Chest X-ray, PA view. Patient: 37 years old, sex F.
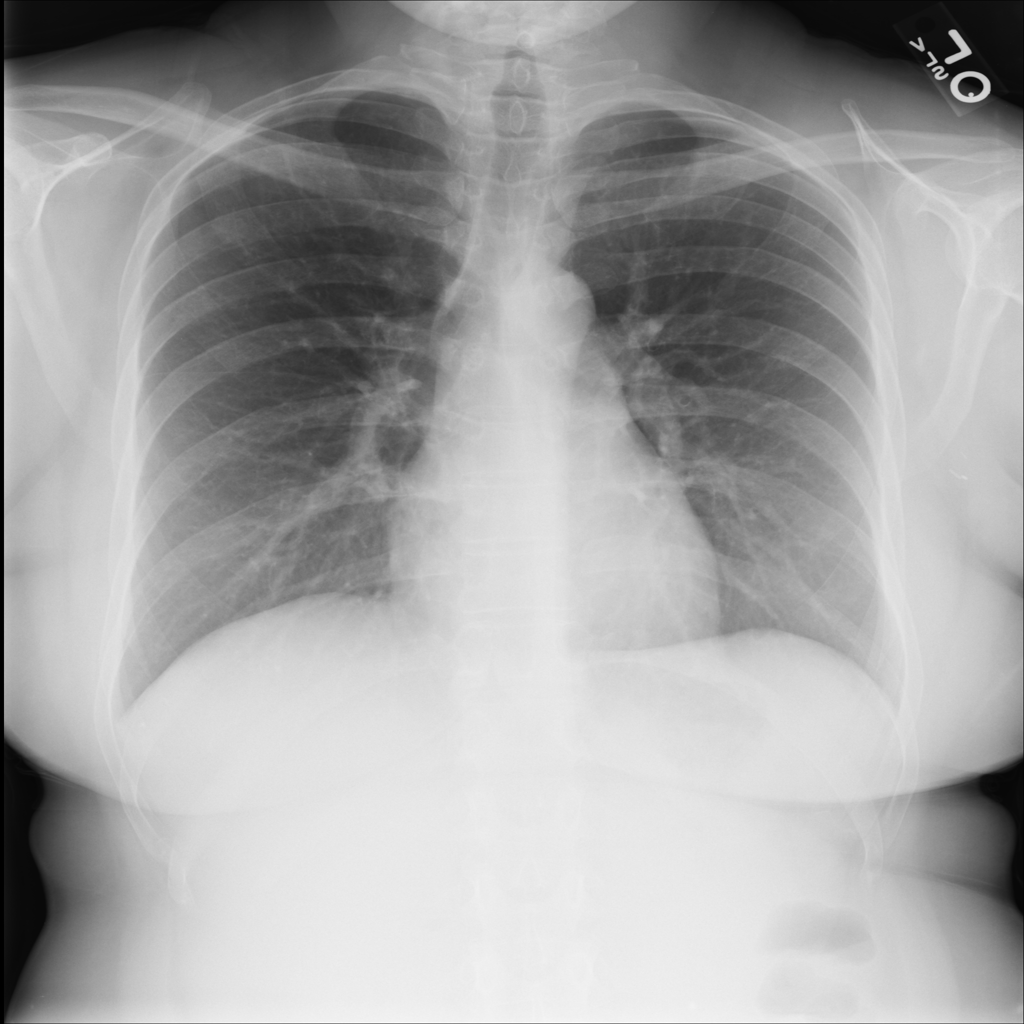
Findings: No Finding